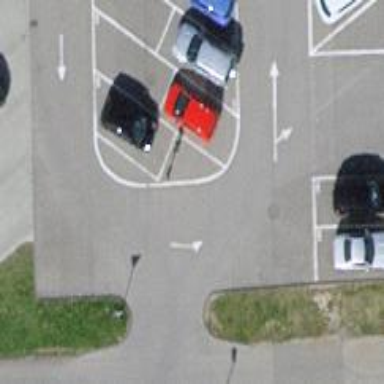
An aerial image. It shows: Road serving as parking aisle.